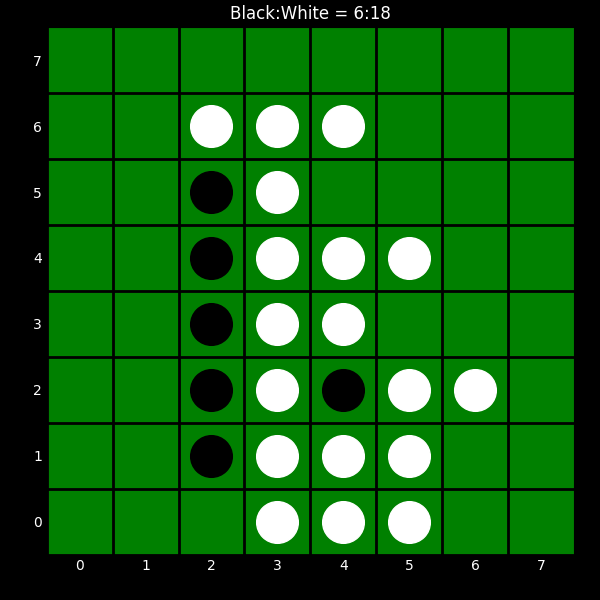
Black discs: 6
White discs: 18